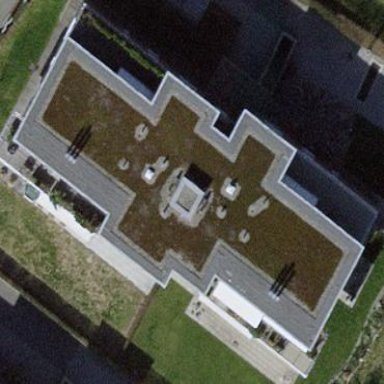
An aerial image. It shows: Flat-roofed apartment building.